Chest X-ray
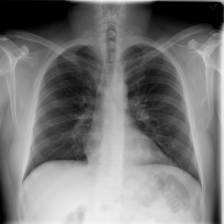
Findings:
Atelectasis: negative
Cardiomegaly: negative
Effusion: negative
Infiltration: negative
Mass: negative
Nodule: negative
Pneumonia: negative
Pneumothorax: negative
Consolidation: negative
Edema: negative
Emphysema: negative
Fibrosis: negative
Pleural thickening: negative
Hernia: negative